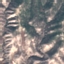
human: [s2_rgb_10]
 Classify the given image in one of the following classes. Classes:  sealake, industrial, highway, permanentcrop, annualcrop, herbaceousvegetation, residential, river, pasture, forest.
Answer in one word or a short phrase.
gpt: HerbaceousVegetation